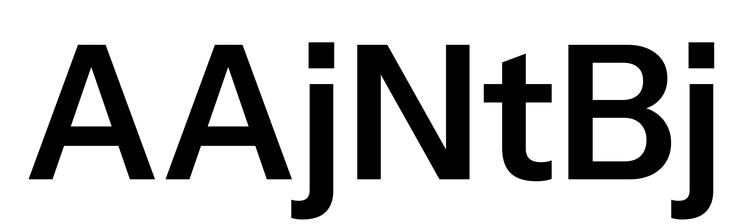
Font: InstrumentSans_SemiBold